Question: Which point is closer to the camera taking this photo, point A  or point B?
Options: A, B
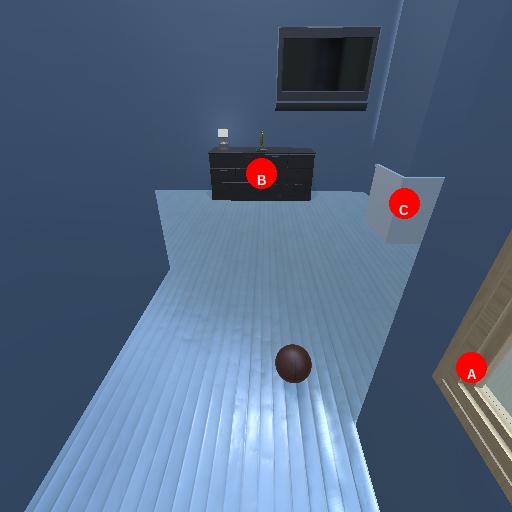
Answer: A